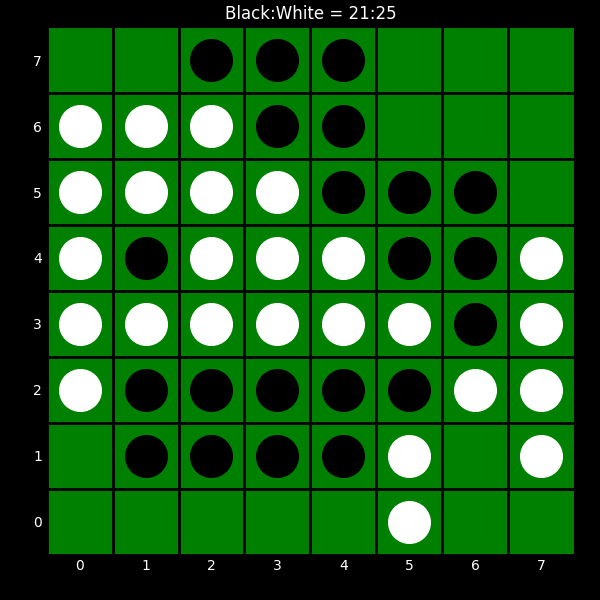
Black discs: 21
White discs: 25